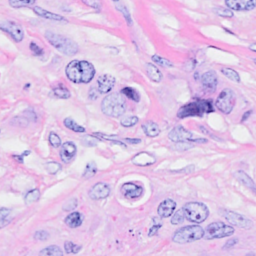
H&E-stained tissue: Breast